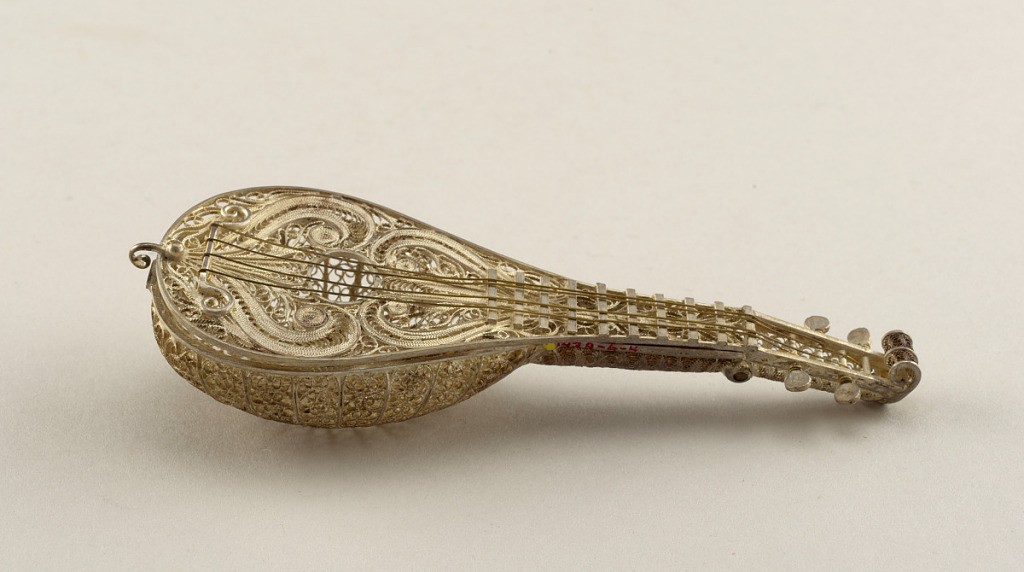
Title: Mandolin
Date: mid-19th century
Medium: Silver filigree
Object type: Miniature
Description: Top worked in plumose designs; equipped with four keys and brass strings. Underside of sound box opens on hinge and is constructed of radiating ribs with open scrollwork filling the spaces between.